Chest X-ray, PA view. Patient: 28 years old, sex F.
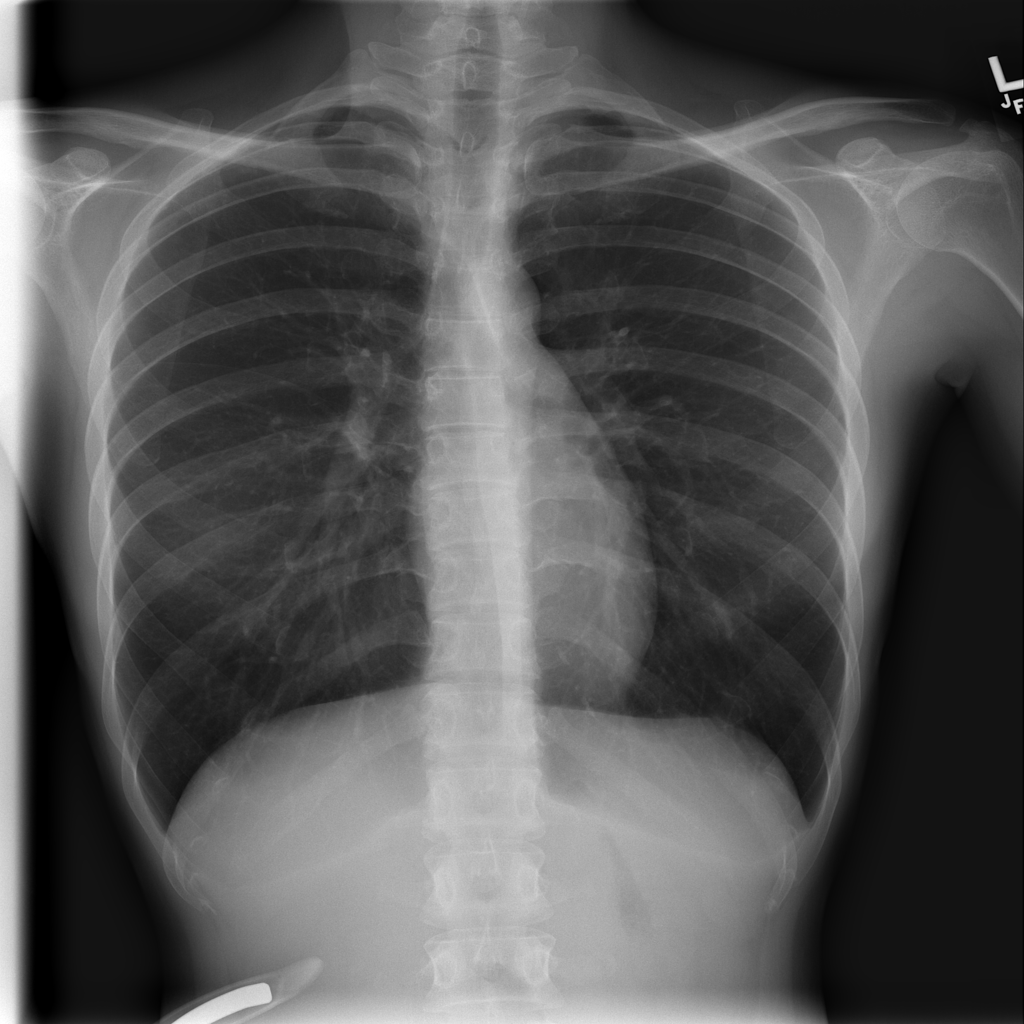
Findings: No Finding